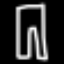
Label: pants